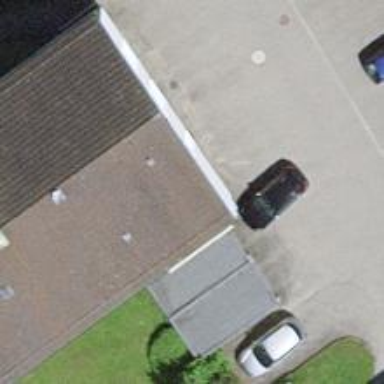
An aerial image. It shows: Group of garages.